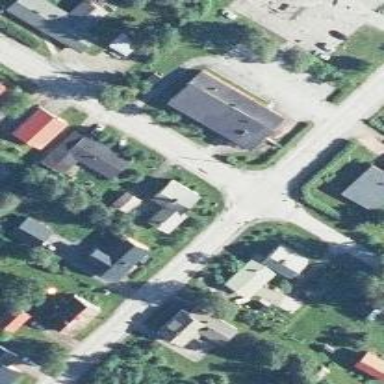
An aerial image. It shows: Footway with asphalt surface and zebra crossing.